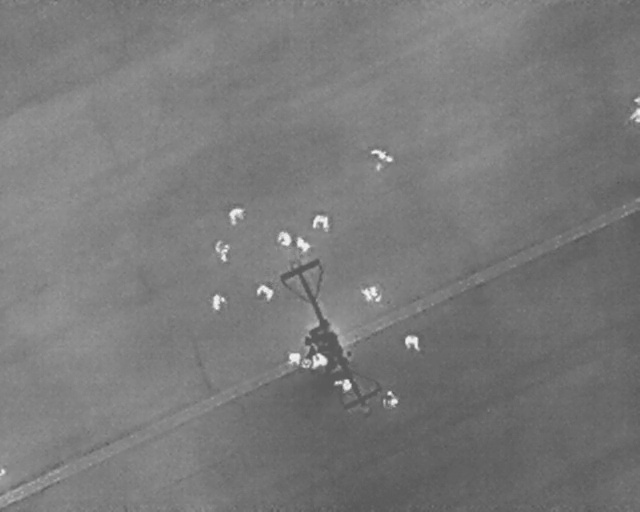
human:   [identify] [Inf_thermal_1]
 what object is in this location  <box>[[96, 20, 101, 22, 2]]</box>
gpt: <ref>1 medium person at the top right</ref>